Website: ulta-beauty
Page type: billing-address
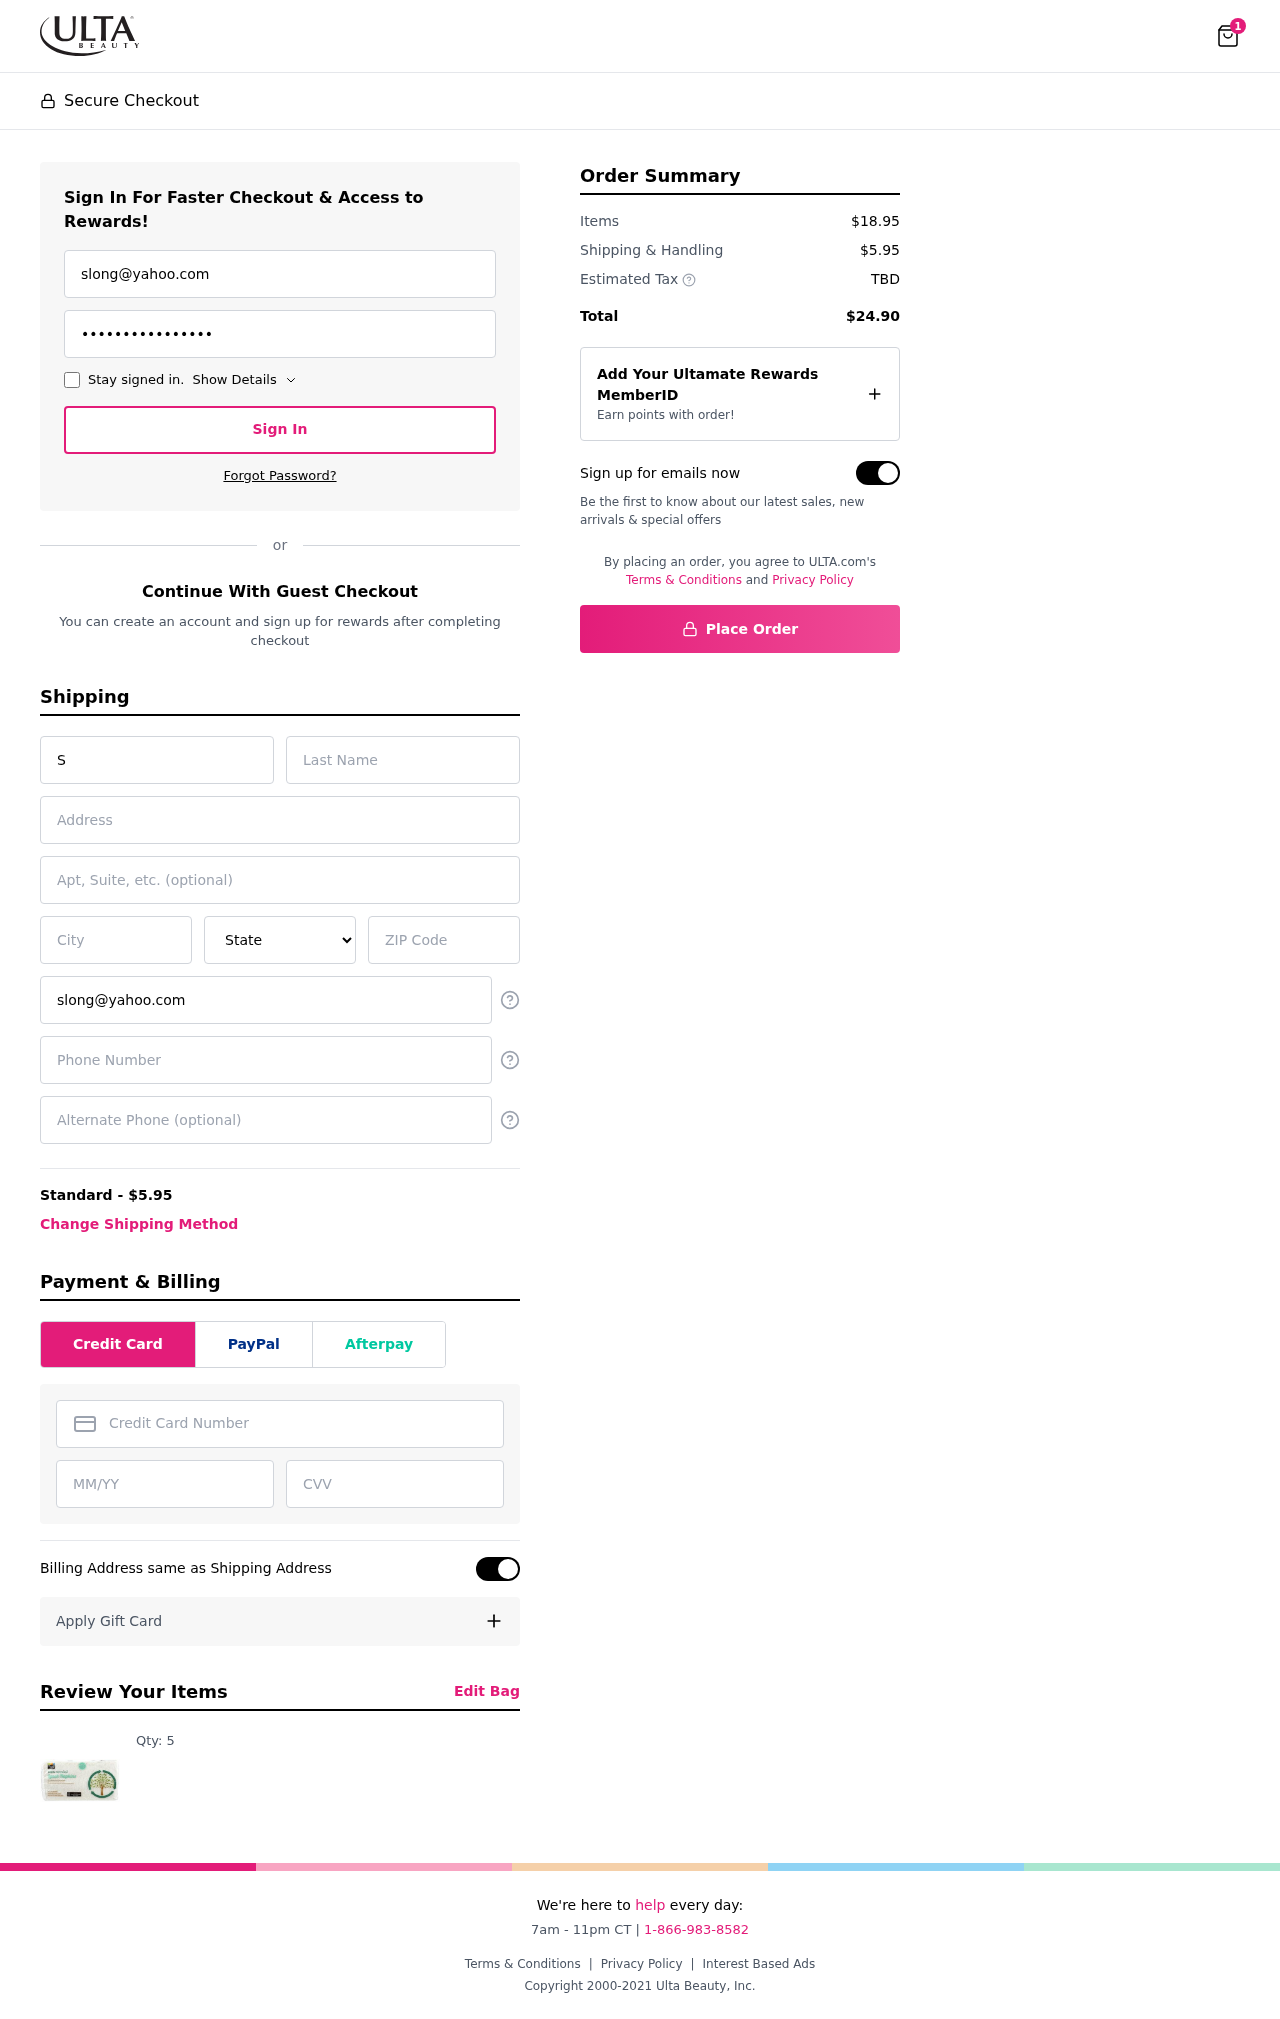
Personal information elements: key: PII_STATE
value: Florida
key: PII_EMAIL
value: slong@yahoo.com
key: PII_FIRSTNAME
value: Sean
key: PII_LASTNAME
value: Long
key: PII_STREET
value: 832 Stokes Locks Apt. 809
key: PII_CITY
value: Andrewchester
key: PII_POSTCODE
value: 06349
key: PII_PHONE
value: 4277833559
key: PII_CARD_NUMBER
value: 2718 5287 6331 2096
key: PII_CARD_EXPIRY
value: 07/27
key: PII_CARD_CVV
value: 999
Product elements: key: PRODUCT1_QUANTITY
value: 5
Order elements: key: ORDER_NUM_ITEMS
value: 1
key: ORDER_SHIPPING_COST
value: $5.95
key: ORDER_SUBTOTAL
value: $18.95
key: ORDER_TOTAL
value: $24.90